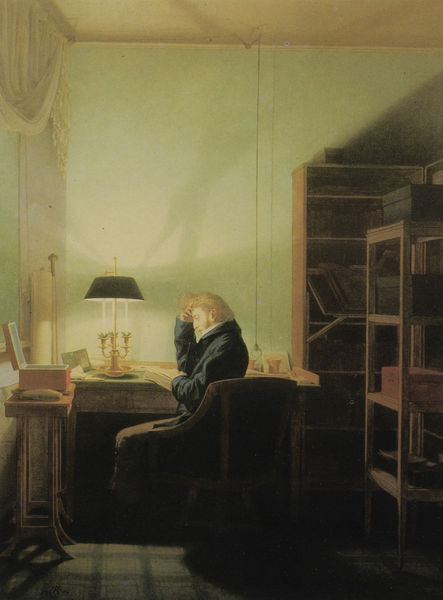
Titel: Lesender Mann beim Lampenlicht
Künstler: Georg Friedrich Kersting
Standort: Winterthur
Institution: Stiftung Museum Oskar Reinhart
Schlagwörter: blau, dunkel, gemälde, hand, kopf, mann, schatten, gelb, grün, sitzen, ellbogen, fenster, frisur, haar, hell, holz, kariert, lampe, licht, nacht, profil, raum, schwarz, stirn, stuhl, stützen, tisch, zimmer, dach, haus, tuch, karo, muster, teppich, anzug, blond, hose, jacke, jung, regal, wand, mensch, trauer, möbel, portrait, vorhang, boden, haare, interieur, mantel, schnur, sessel, stoff, decke, innen, traurig, arbeit, genre, arbeitszimmer, bücher, schrank, schreibtisch, düster, lampenschirm, sitz, kisten, man, warm, fläche, friedrich, romantik, frack, gardine, tapete, vorhänge, tischlampe, dichter, lesen, sitzt, kerze, stube, allein, nachdenklich, sinnieren, nachdenken, reflexion, wände, fussboden, helligkeit, philosoph, buch, denken, schriftsteller, denker, kiste, schachtel, karton, bücherregal, lesender, bibliothek, bücherregale, regale, gelehrter, studierzimmer, kersting, dunkrl, erleuchtung, kartons, lernen, schatulle, schreibtish, sessels, stitzen, tuhl, büro, kästchen, sorge, armsessel, mnn, liest, klilngel, schreibrtisch, ragale, bibliotek, schreben, sitzin